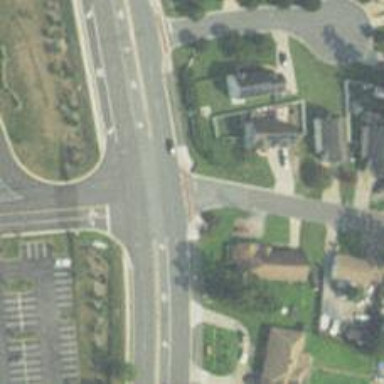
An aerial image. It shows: Stop road.